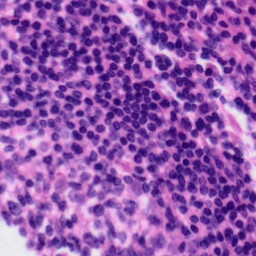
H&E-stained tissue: Tonsil